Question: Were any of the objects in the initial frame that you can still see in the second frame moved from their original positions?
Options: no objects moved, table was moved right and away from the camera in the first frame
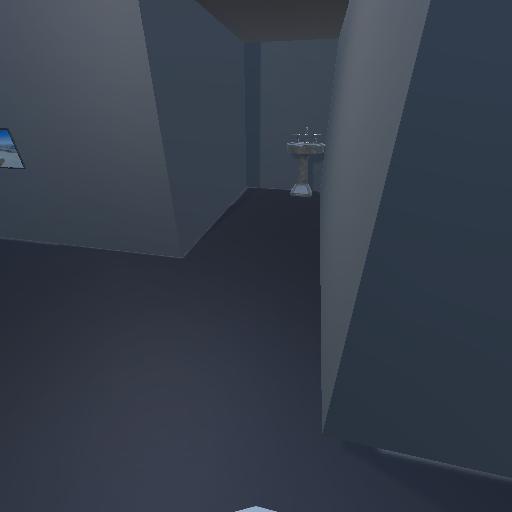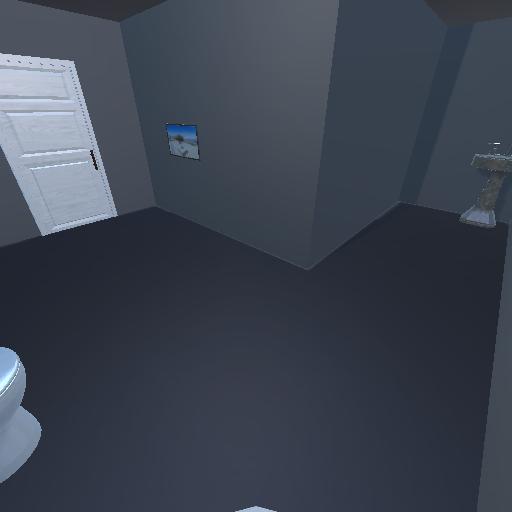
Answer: no objects moved